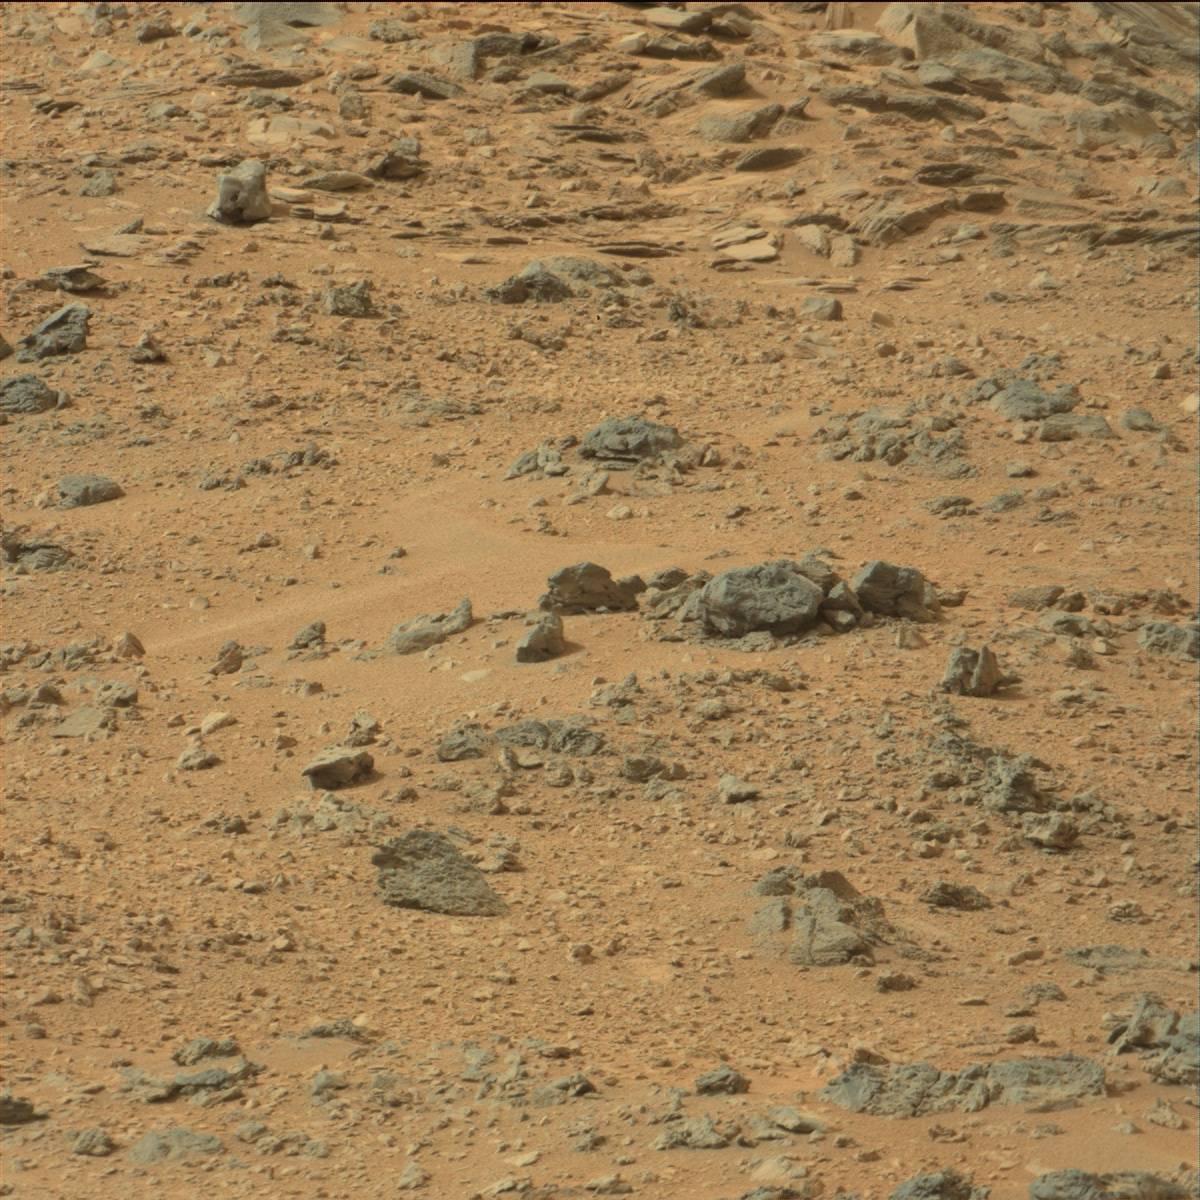
Terrain classes present: Bedrock, Sand / Soil